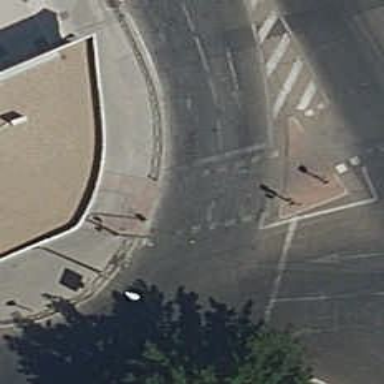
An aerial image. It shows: Road crossing with traffic signals.